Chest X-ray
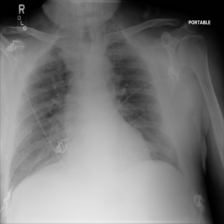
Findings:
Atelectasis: negative
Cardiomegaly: negative
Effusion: negative
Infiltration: negative
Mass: negative
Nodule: negative
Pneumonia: negative
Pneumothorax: negative
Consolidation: negative
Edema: negative
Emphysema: negative
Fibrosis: negative
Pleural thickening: negative
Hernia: negative